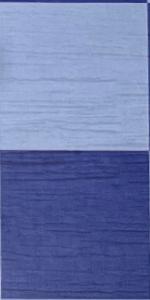
Label: Empty